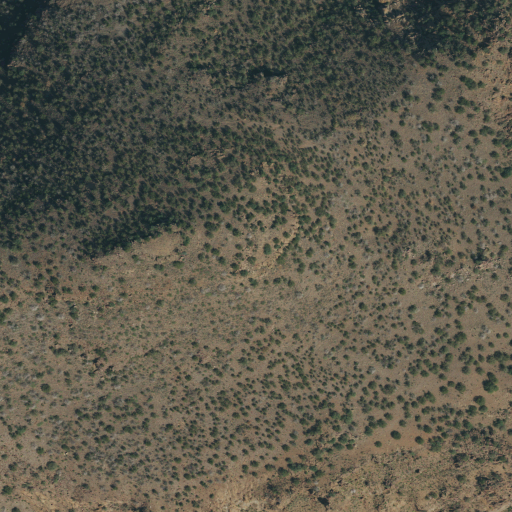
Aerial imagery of mountain in Texas named Crenshaw Mountain containing shrub, grassland, evergreen forest, and deciduous forest